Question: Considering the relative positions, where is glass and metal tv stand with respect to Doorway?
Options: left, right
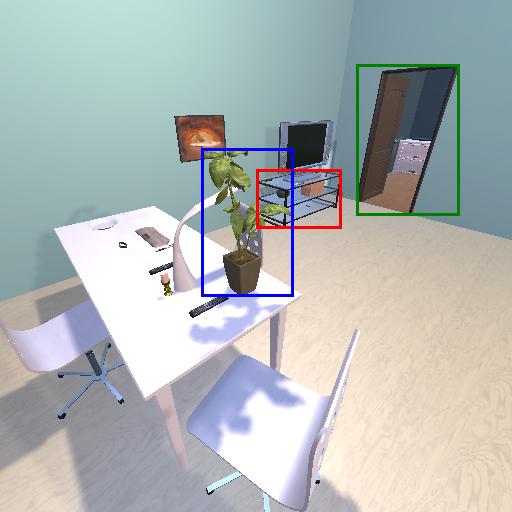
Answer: left